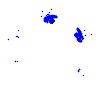
Particle: kaon